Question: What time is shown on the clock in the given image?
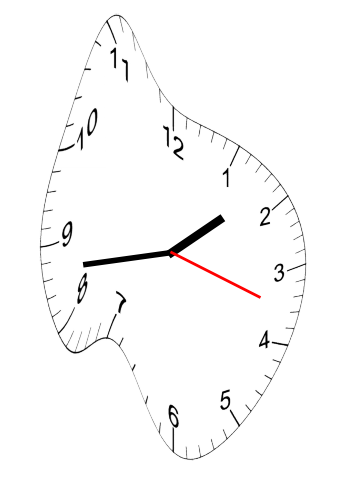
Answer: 01:43:18